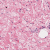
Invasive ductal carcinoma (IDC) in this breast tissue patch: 0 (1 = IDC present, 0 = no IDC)